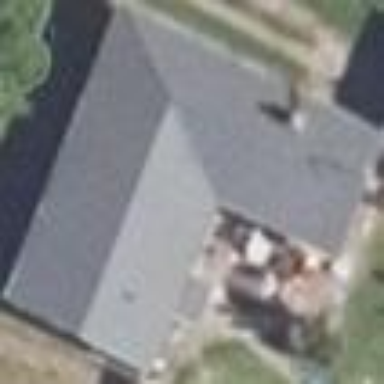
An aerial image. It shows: Simple and straightforward house.